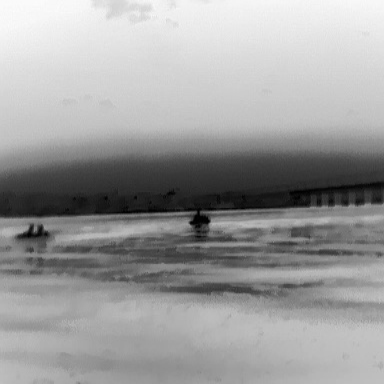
There are two objects shown in the infrared image, including a canoe, and a warship.